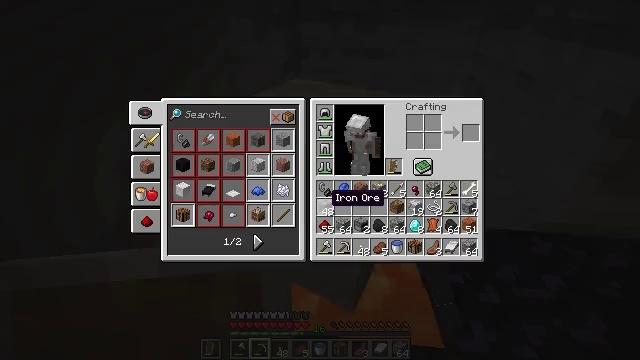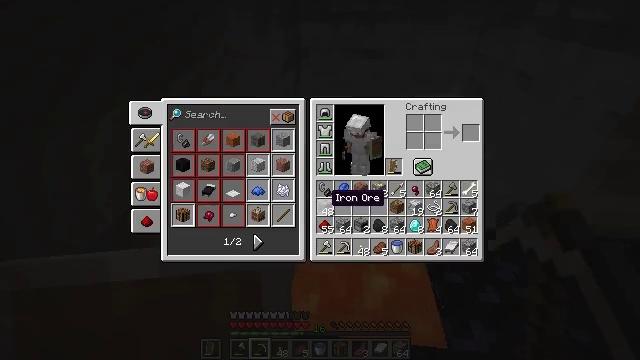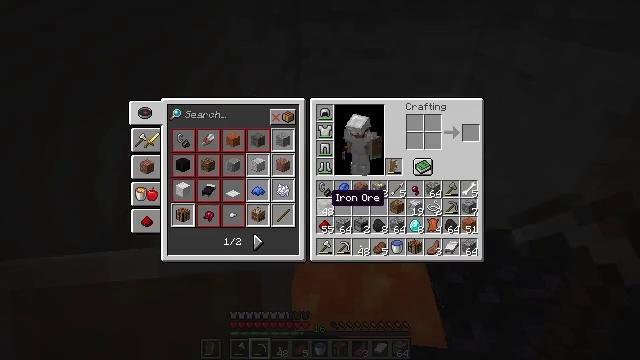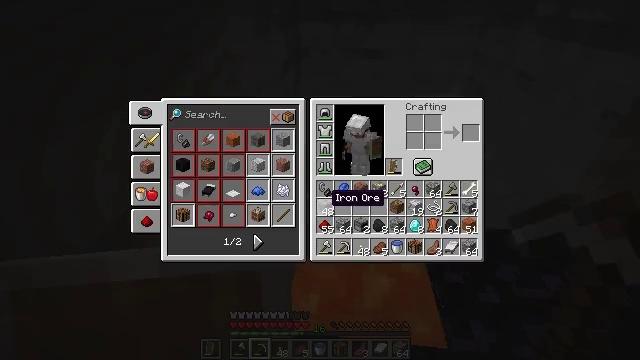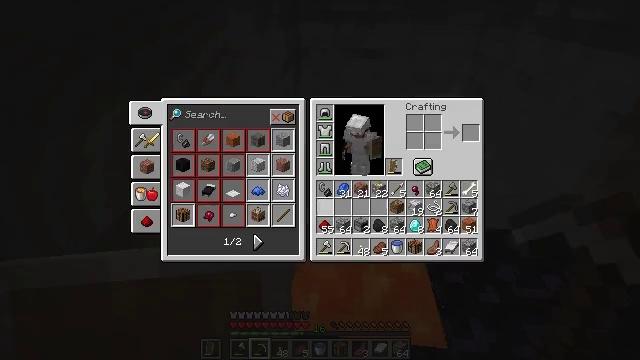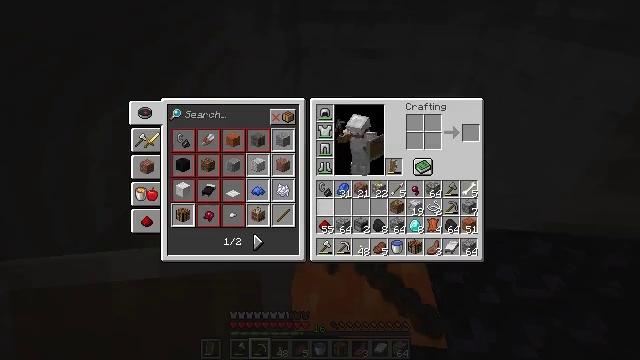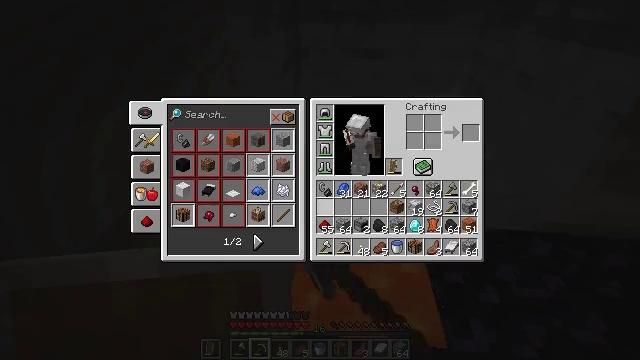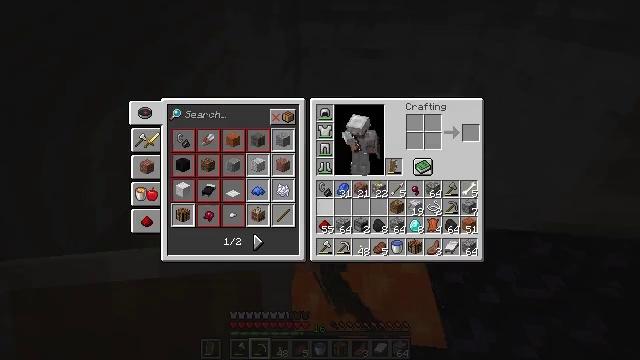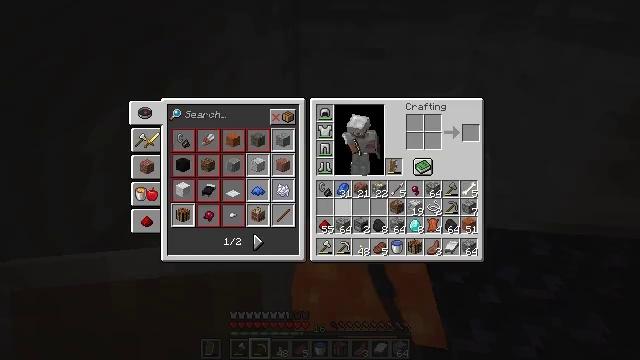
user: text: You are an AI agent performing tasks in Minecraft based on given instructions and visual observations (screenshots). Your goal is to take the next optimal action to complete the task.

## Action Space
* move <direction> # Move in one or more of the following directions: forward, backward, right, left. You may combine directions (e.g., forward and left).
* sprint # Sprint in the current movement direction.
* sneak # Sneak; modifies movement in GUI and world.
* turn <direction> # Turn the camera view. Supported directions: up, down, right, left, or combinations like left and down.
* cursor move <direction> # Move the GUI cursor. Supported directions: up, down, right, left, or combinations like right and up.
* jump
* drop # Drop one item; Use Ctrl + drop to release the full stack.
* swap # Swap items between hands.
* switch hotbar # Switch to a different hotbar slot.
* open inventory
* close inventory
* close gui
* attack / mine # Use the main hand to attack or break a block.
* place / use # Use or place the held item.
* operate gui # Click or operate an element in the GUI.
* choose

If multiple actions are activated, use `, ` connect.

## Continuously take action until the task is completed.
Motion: motion action
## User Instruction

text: Remove iron ore from the inventory.
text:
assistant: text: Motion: sprint, open gui
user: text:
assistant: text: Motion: sprint
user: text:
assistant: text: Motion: sprint
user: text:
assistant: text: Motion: sprint, drop
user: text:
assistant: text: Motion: sprint, drop
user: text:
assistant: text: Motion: sprint, drop
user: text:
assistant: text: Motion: sprint
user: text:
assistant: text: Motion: sprint
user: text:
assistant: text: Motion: sprint